Field crop: tomato
Growth stage: 1
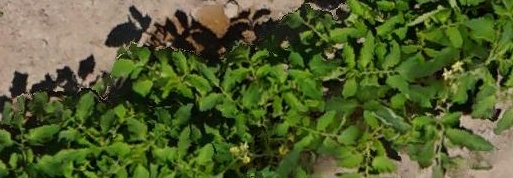
Species: tomato